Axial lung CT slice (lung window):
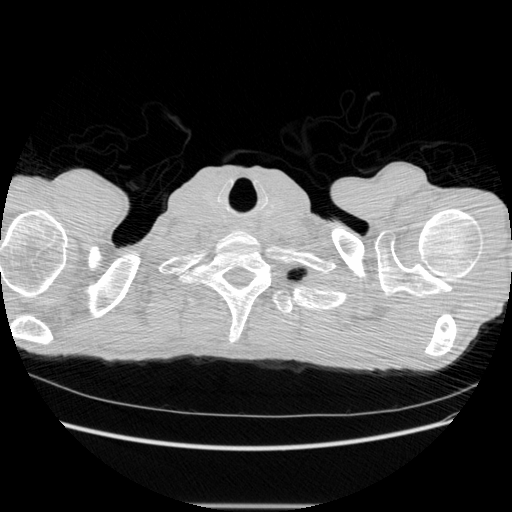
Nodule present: no